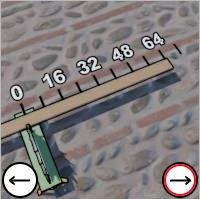
Task: length
Answer: 64
First scale value: 16.0